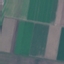
Label: AnnualCrop